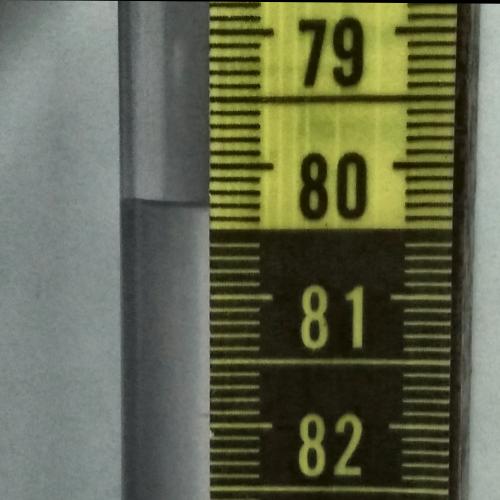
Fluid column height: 80.3 cm